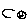
Label: smiley face